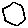
Label: hexagon